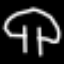
Label: mushroom